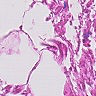
Metastatic tissue present: no